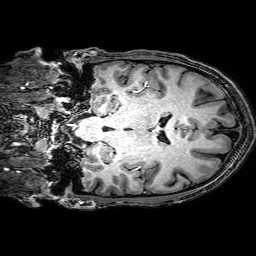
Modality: T1w
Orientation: coronal
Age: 23
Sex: male
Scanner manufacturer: philips
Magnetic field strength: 3 T
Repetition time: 0.009 s
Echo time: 0.0035 s